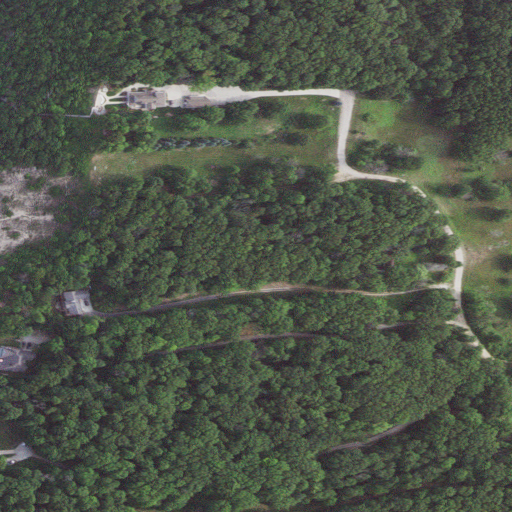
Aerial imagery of cape in Michigan named Lookout Point containing deciduous forest, open development, mixed forest, grassland, pasture, cultivated crops, barren land, low intensity development, evergreen forest, and herbaceous wetlands